Field crop: tomato
Growth stage: 1
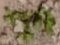
Species: portulaca